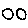
Label: circle